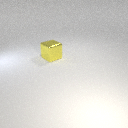
large yellow metal cube